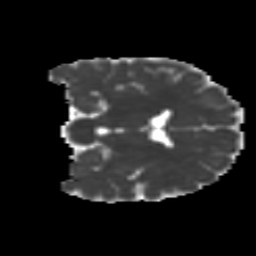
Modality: MD
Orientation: coronal
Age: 11
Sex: female
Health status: ill
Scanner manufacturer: ge
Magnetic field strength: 3 T
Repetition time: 6.752 s
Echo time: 0.079 s